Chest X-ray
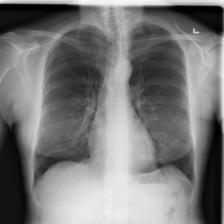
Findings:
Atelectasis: negative
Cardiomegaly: negative
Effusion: negative
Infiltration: negative
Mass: negative
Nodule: positive
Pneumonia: negative
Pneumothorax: negative
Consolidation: negative
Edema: negative
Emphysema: negative
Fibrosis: negative
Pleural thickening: negative
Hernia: negative